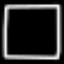
Label: square